Question: I want to use Slick carousel on my website but i can't make the first example (single item) from <URL> to work. Maybe i forgot something but i cannot find what.
Here is my code (also on <URL> :
'''
<div class="slider single-item slick-initialized slick-slider">
<div class="slick-list draggable" tabindex="0">
<div class="slick-track" style="opacity: 1; width: 4480px; transform: translate3d(-560px, 0px, 0px);">
<div class="slick-slide slick-cloned" index="-1" style="width: 560px;"><h3>6</h3></div>
<div class="slick-slide slick-active" index="0" style="width: 560px;"><h3>1</h3></div>
<div class="slick-slide" index="1" style="width: 560px;"><h3>2</h3></div>
<div class="slick-slide" index="2" style="width: 560px;"><h3>3</h3></div>
<div class="slick-slide" index="3" style="width: 560px;"><h3>4</h3></div>
<div class="slick-slide" index="4" style="width: 560px;"><h3>5</h3></div>
<div class="slick-slide" index="5" style="width: 560px;"><h3>6</h3></div>
<div class="slick-slide slick-cloned" index="6" style="width: 560px;"><h3>1</h3></div>
</div>
</div>
<button type="button" data-role="none" class="slick-prev" style="display: block;">Previous</button>
<button type="button" data-role="none" class="slick-next" style="display: block;">Next</button>
<ul class="slick-dots" style="display: block;">
<li class="slick-active"><button type="button" data-role="none">1</button></li>
<li><button type="button" data-role="none">2</button></li>
<li><button type="button" data-role="none">3</button></li>
<li><button type="button" data-role="none">4</button></li>
<li><button type="button" data-role="none">5</button></li>
<li><button type="button" data-role="none">6</button></li>
</ul>
</div>
'''
'''
$(document).ready(function() {
$('.single-item').slick({
dots: true,
infinite: true,
speed: 500,
slidesToShow: 1,
slidesToScroll: 1
});
});
'''
Thanks.
Edit : When i check event listeners on buttons with the developper tools, i've nothing, contrary to the same carousel on slick documentation (<URL>.
On the Slick website, there is a click event listener on the next arrow button, as you can see on the screen :
I don't know why this event listener doesn't exist in local (jquery is correctly loaded by the way).
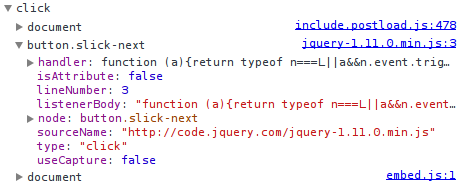
Answer: Many mistakes on your jsfiddle
- - -
:
'''
<section id="features" class="blue">
<div class="content">
<div class="single-item">
<div><h3>1</h3></div>
<div><h3>2</h3></div>
<div><h3>3</h3></div>
<div><h3>4</h3></div>
<div><h3>5</h3></div>
<div><h3>6</h3></div>
</div>
</div>
</section>
'''
:
'''
$(document).ready(function() {
$('.single-item').slick({
dots: true,
infinite: true,
speed: 500,
slidesToShow: 1,
slidesToScroll: 1
});
});
'''
Here's a <URL>.